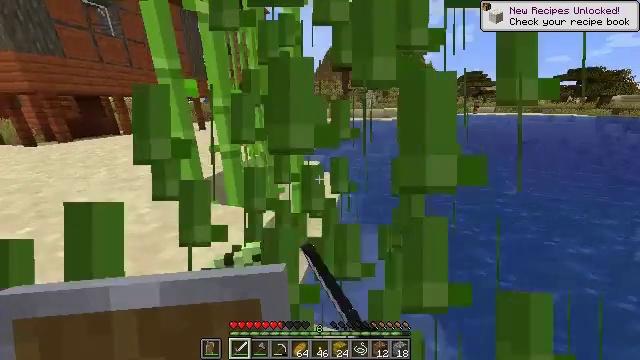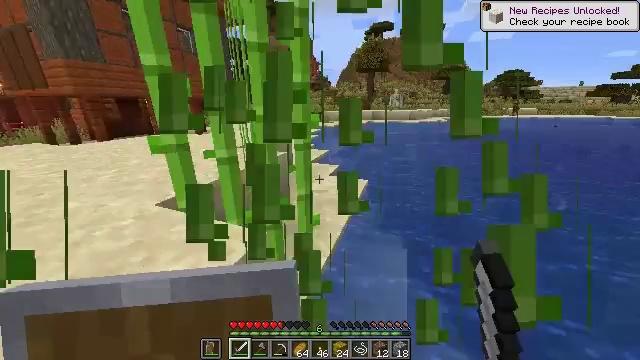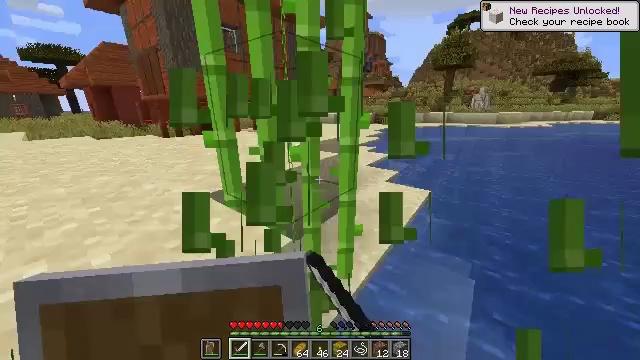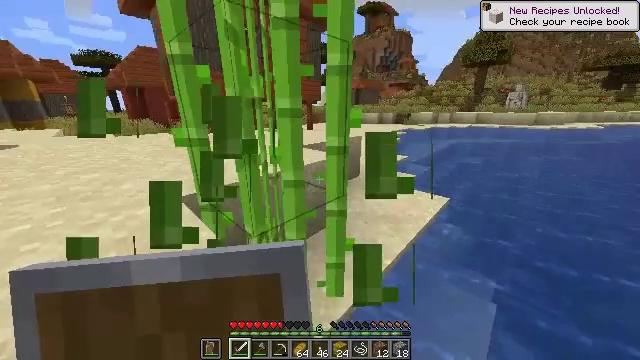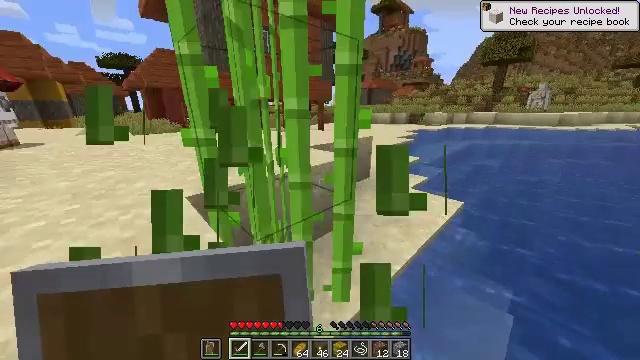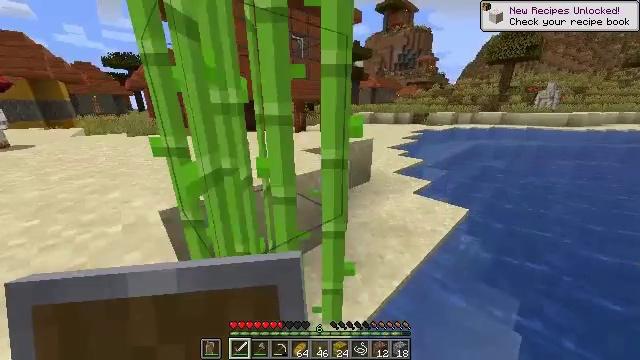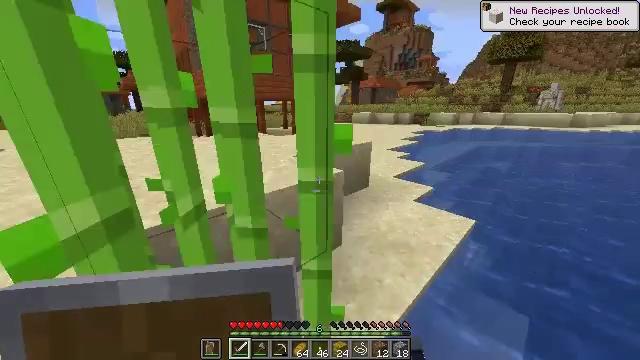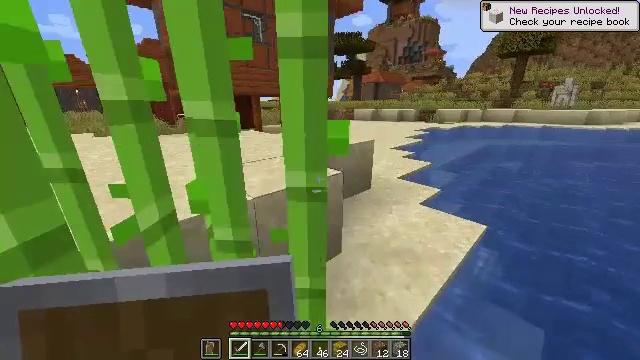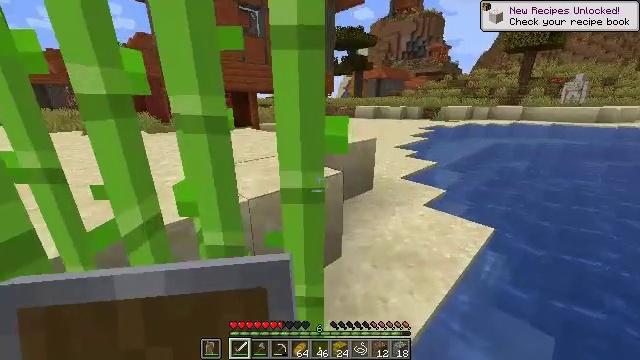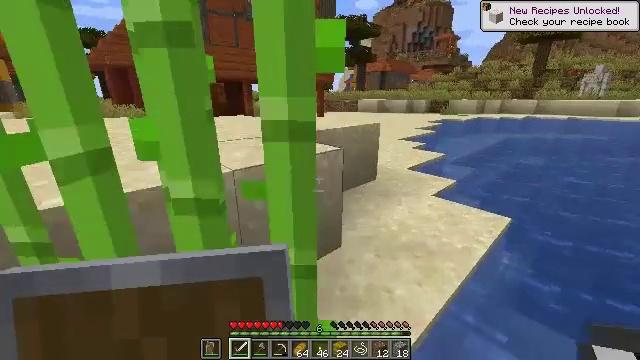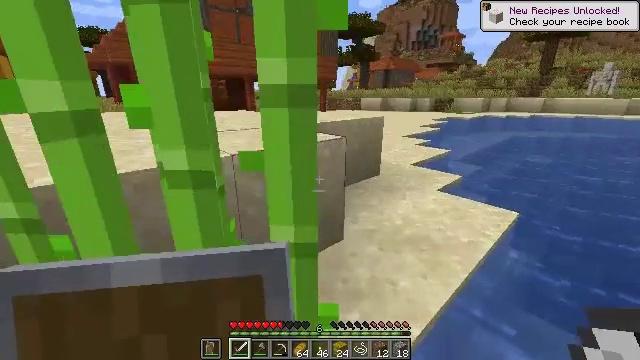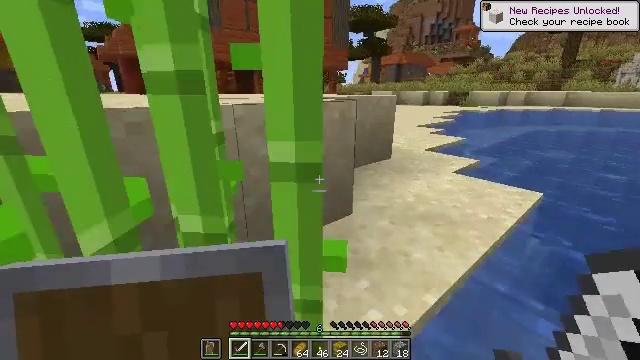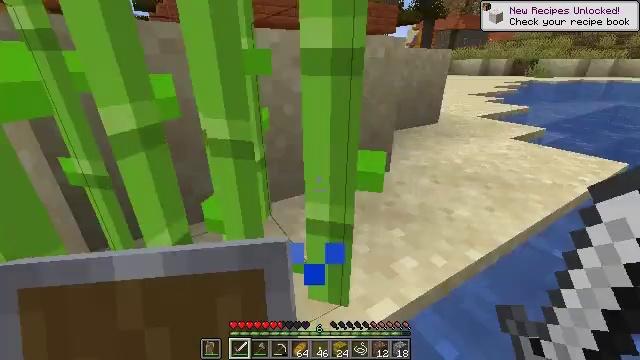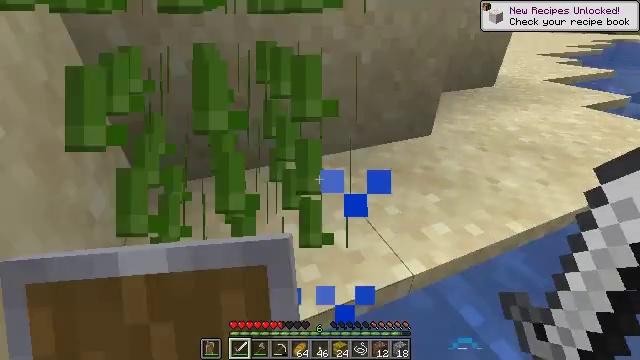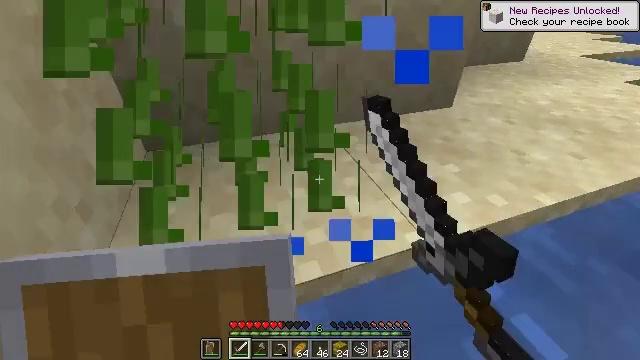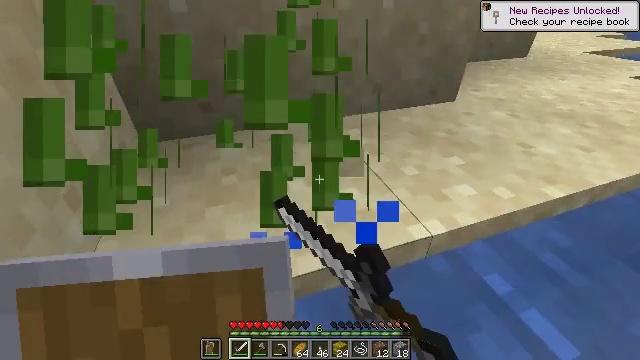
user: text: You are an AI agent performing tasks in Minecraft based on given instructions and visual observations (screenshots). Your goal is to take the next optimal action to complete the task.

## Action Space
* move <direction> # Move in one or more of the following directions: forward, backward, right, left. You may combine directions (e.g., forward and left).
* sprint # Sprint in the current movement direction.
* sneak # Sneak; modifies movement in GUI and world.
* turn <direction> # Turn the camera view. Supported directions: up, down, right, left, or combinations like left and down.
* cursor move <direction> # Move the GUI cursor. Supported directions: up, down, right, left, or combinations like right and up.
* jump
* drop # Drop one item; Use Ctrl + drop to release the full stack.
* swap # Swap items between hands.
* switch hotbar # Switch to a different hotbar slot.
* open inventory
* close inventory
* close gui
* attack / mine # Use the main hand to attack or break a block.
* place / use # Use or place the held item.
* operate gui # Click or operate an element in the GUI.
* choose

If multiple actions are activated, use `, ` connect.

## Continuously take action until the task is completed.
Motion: motion action
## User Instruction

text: Break the sugar cane.
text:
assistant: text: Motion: move forward and move right, turn left, attack / mine
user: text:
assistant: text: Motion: move forward and move right, turn left, attack / mine
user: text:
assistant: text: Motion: move forward and move right, turn left, attack / mine
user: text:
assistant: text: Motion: move forward, turn left, attack / mine
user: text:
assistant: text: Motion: move forward, attack / mine
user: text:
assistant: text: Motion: attack / mine
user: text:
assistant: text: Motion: attack / mine
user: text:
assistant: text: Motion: no_op
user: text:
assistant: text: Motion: no_op
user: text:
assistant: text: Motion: no_op
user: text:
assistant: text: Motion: turn left
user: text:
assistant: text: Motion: turn left and down
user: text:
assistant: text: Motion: turn left and down, attack / mine
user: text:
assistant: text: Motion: turn left and down, attack / mine
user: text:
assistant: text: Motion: attack / mine
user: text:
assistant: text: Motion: attack / mine
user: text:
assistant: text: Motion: no_op
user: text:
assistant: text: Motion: no_op